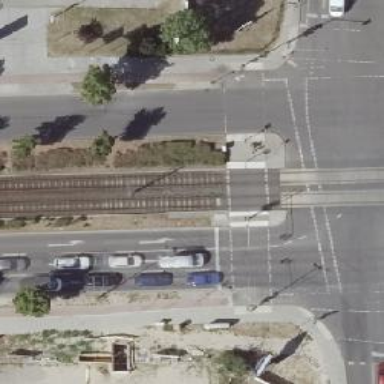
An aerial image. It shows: Tram crossing with traffic signals.